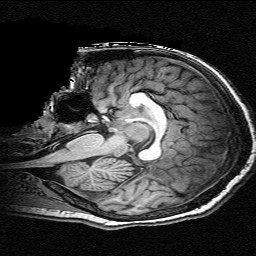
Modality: T1w
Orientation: sagittal
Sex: female
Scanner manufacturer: siemens
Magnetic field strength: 3 T
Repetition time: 2.3 s
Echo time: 0.00336 s